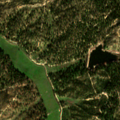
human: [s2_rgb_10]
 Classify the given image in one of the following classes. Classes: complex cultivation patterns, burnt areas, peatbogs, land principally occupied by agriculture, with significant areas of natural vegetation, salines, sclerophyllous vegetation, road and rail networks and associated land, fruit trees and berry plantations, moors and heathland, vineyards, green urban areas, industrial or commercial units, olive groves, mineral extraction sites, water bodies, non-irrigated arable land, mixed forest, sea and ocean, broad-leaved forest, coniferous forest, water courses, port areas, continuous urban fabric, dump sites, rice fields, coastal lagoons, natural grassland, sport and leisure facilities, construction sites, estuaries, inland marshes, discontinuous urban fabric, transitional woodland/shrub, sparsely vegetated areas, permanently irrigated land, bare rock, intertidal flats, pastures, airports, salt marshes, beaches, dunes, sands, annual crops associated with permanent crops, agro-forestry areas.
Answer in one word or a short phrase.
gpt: non-irrigated arable land, broad-leaved forest, coniferous forest, mixed forest, transitional woodland/shrub